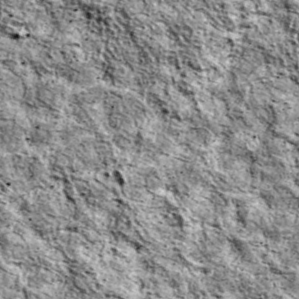
Label: non_frost